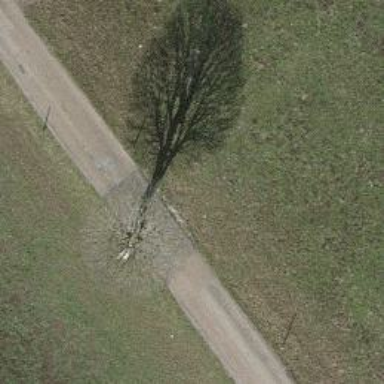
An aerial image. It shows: Broadleaved tree with lush leaves.